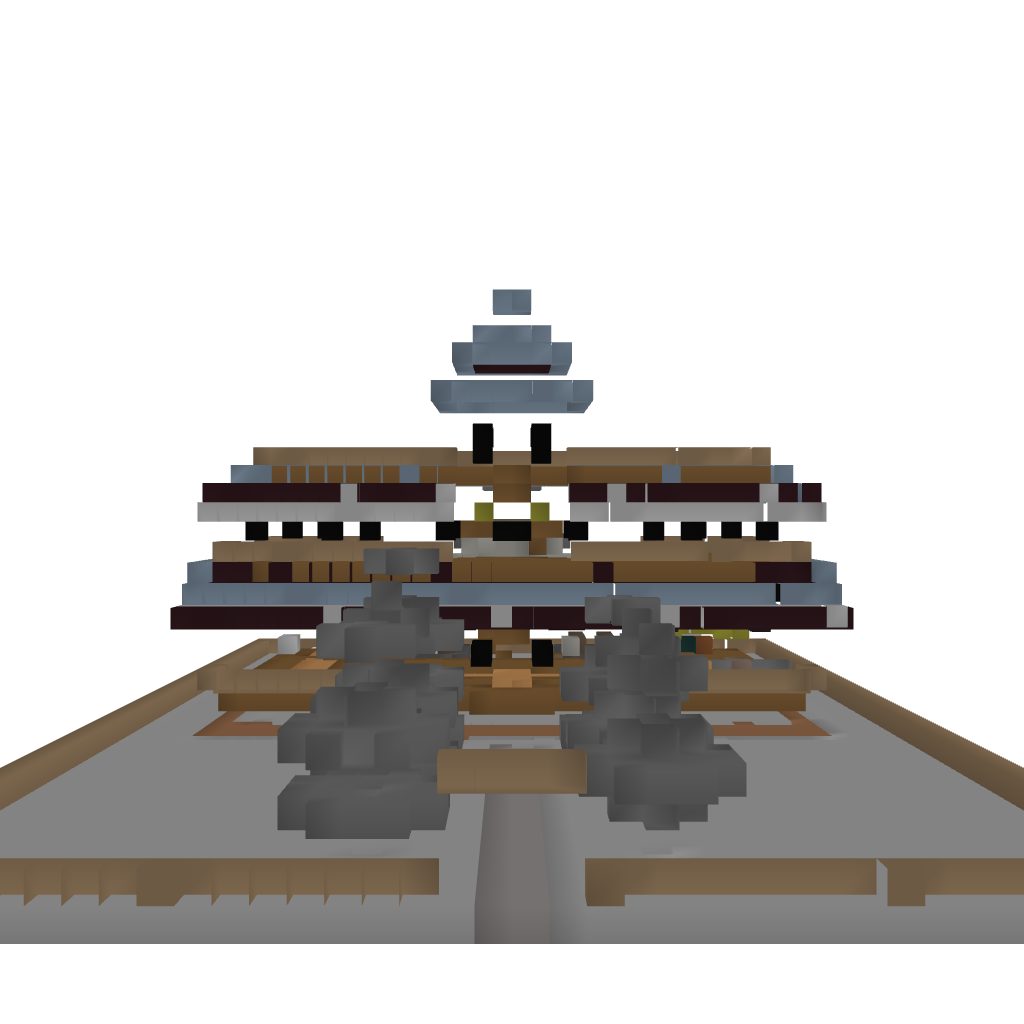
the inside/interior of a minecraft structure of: Victorian Mansion House